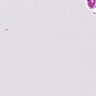
Metastatic tissue present: no